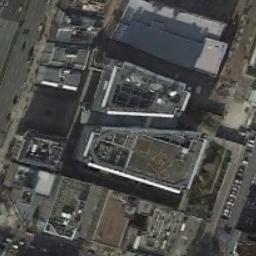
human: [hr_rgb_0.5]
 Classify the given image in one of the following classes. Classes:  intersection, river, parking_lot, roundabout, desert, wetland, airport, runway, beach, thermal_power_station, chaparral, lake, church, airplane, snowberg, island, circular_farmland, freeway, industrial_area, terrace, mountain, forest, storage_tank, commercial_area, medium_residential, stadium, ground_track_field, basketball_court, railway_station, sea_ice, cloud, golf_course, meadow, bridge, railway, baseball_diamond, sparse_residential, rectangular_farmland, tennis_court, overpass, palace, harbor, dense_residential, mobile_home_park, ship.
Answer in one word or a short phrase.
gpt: commercial_area